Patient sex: M
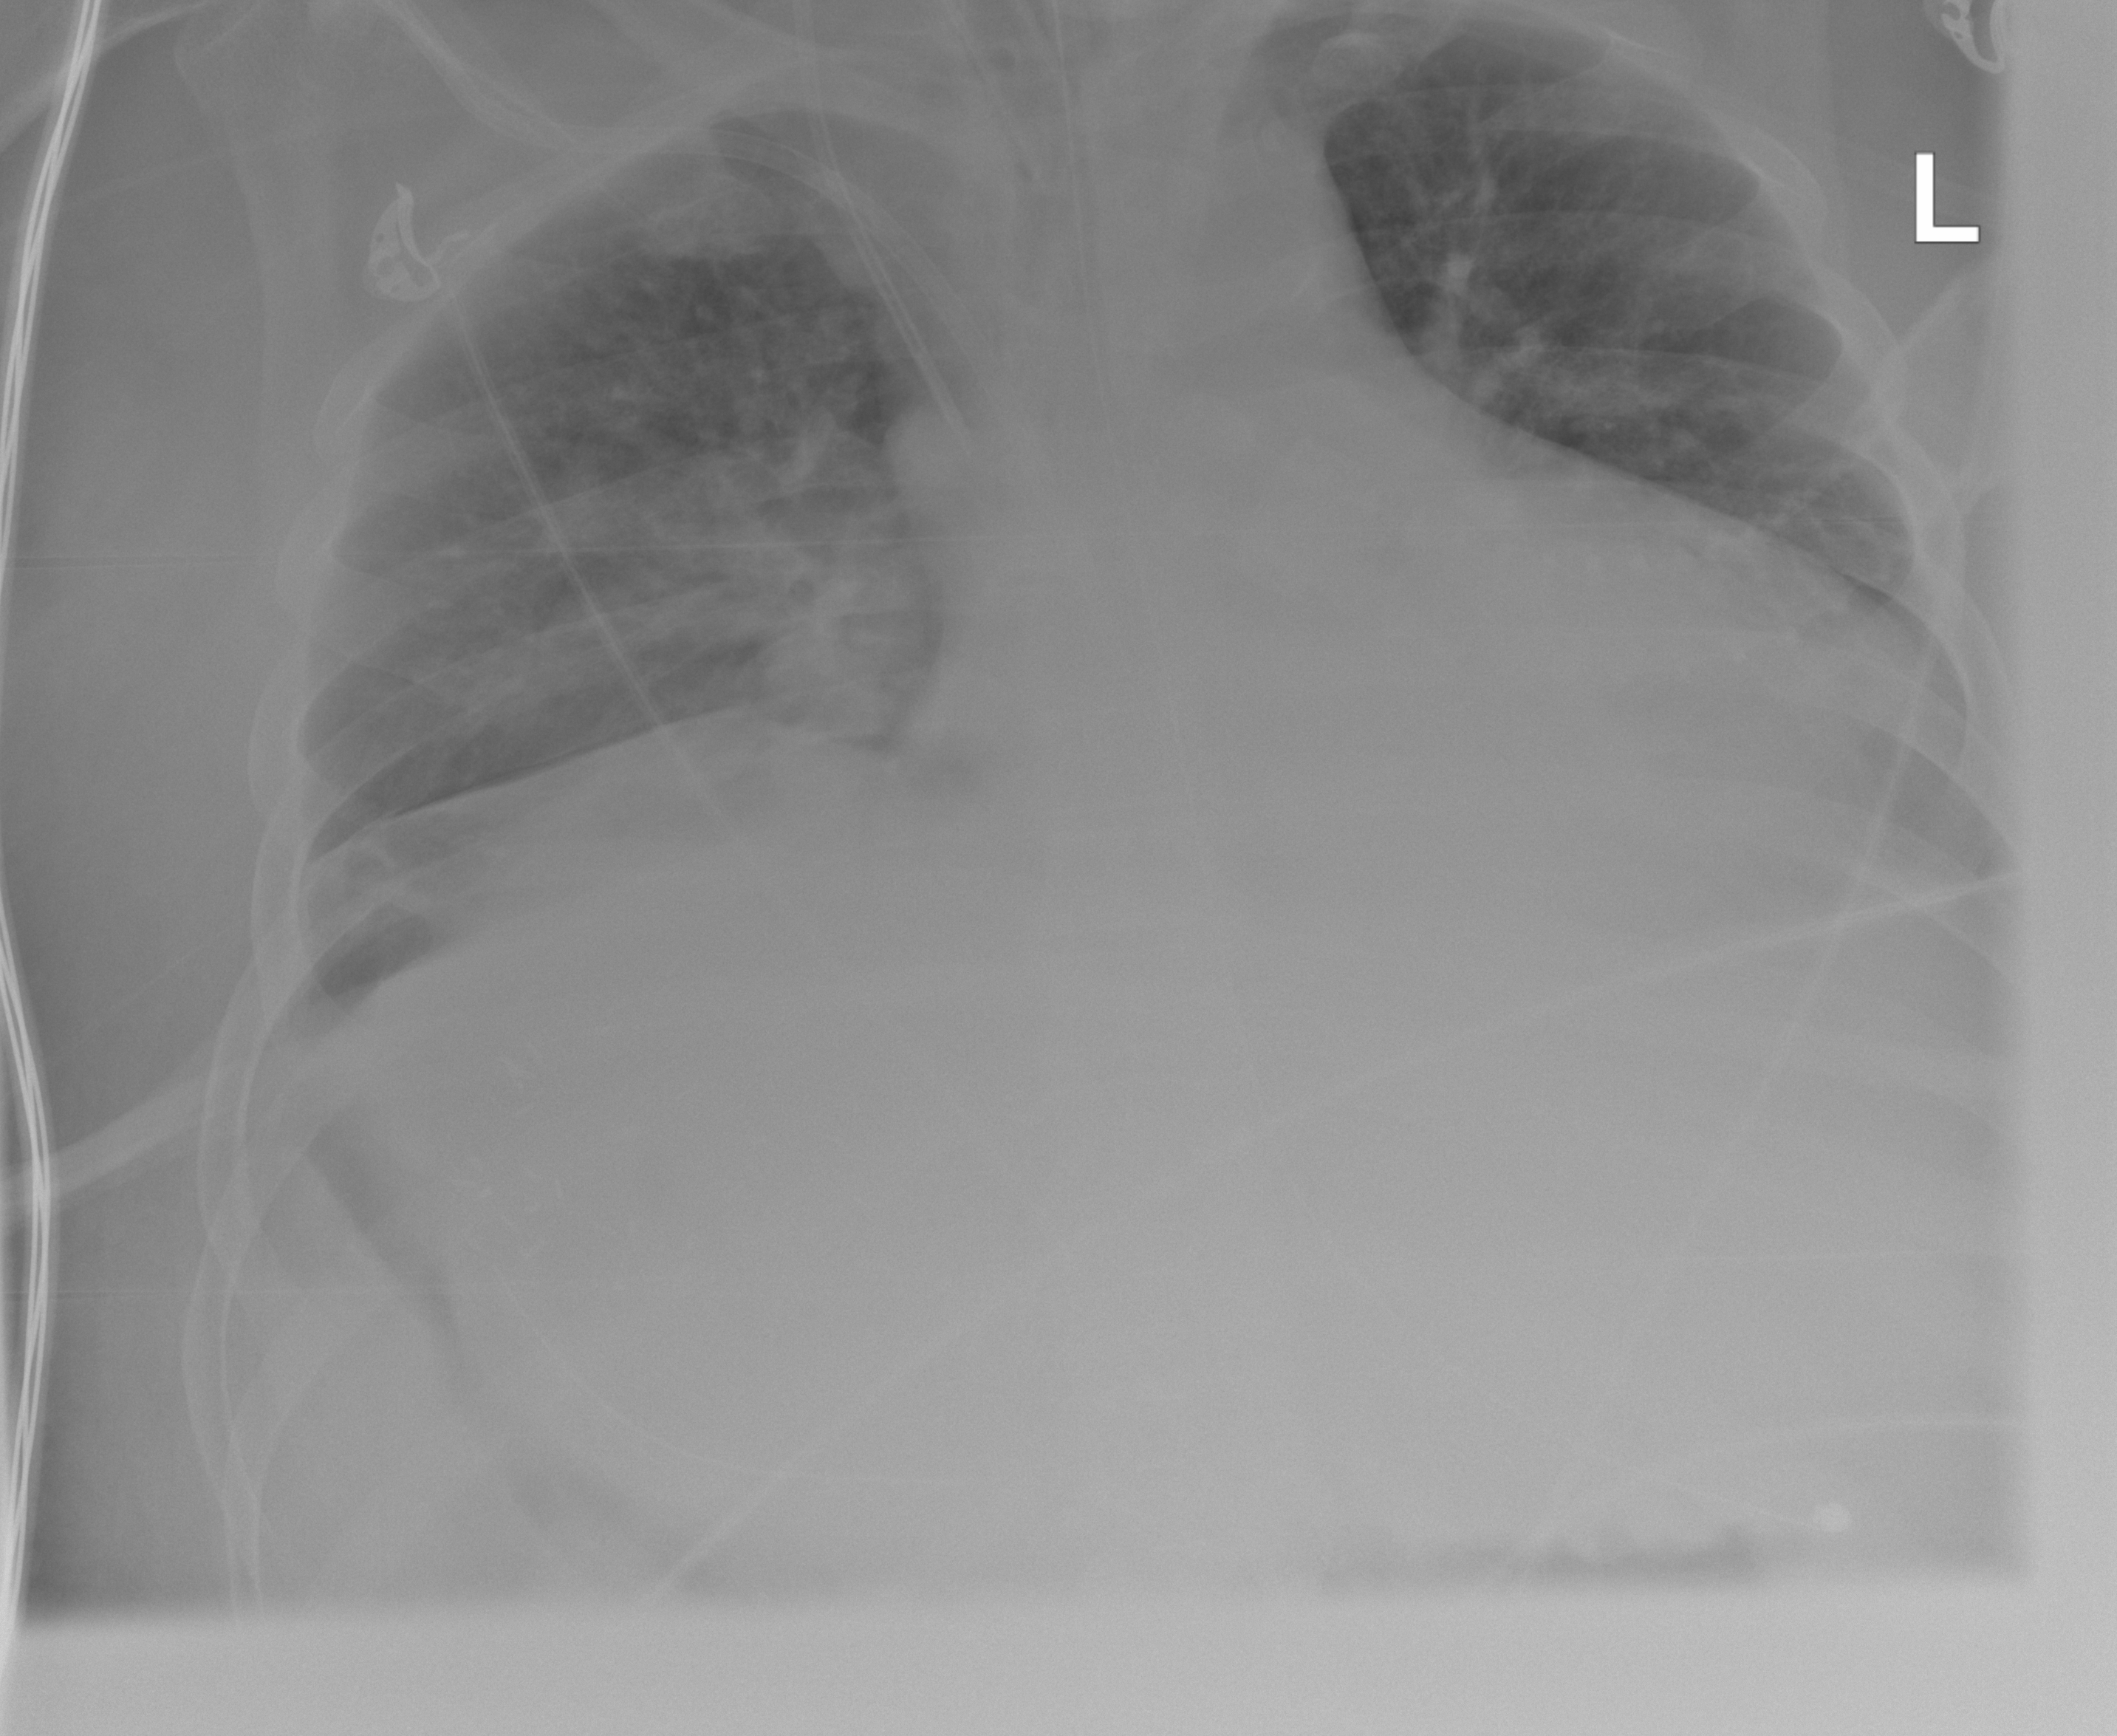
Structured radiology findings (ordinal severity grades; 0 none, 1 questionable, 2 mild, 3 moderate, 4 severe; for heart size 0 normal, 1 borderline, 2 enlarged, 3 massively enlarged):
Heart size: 2
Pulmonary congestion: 2
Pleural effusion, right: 0
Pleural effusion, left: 2
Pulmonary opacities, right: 2
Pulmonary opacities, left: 0
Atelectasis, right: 2
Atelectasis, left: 2